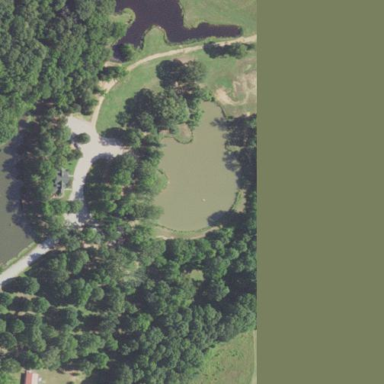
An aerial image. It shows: Serene pond surrounded by nature.